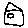
Label: house